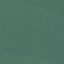
Label: SeaLake